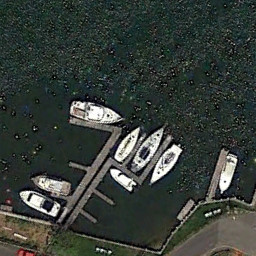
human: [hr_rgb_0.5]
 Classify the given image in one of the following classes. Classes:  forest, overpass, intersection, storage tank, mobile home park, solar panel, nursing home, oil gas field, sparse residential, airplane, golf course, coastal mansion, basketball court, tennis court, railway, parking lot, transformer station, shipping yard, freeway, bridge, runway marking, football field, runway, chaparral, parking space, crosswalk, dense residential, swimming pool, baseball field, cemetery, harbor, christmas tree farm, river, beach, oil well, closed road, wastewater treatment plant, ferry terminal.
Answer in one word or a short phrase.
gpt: ferry terminal